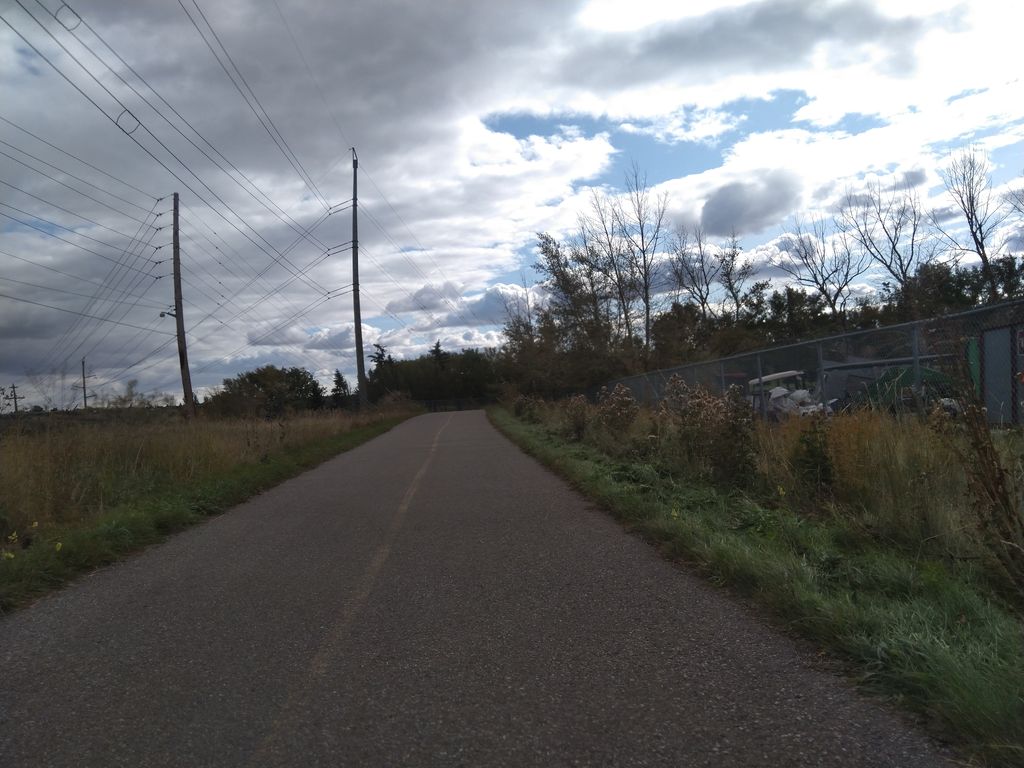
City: calgary